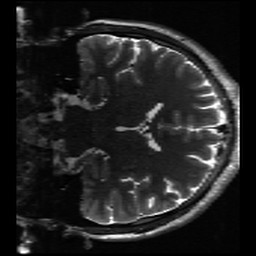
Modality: inplaneT2
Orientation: coronal